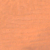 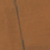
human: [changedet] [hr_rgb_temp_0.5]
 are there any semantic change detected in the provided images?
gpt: A vertical road was built in the middle of the desert.